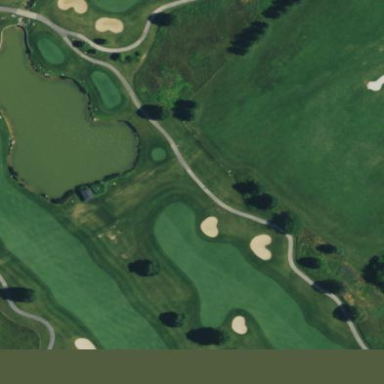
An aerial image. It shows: Golf fairway surrounded by grass.